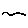
Label: bird